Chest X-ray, AP view. Patient: 43 years old, sex F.
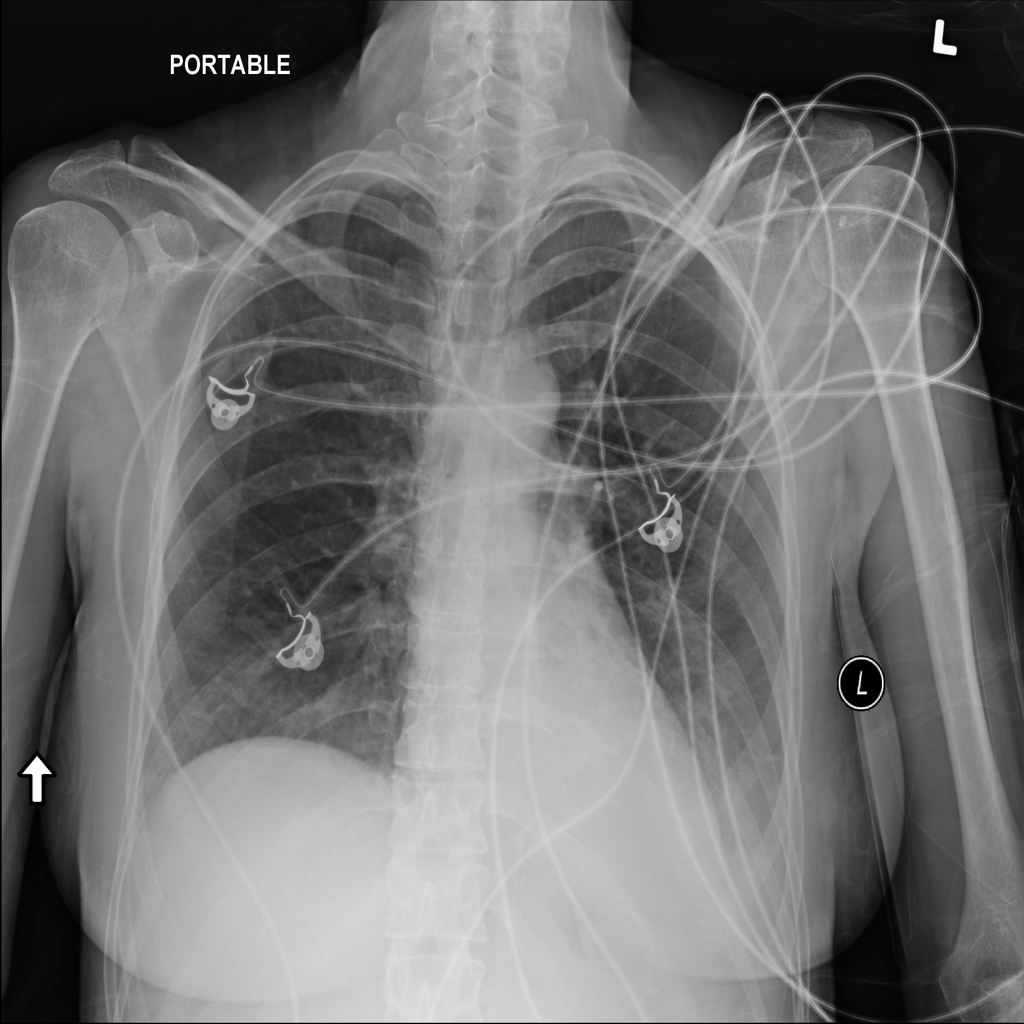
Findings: Atelectasis, Effusion, Infiltration